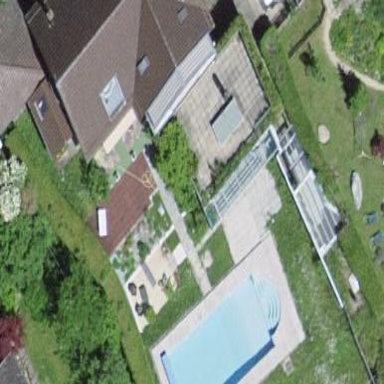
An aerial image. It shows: Swimming pool located in leisure land.